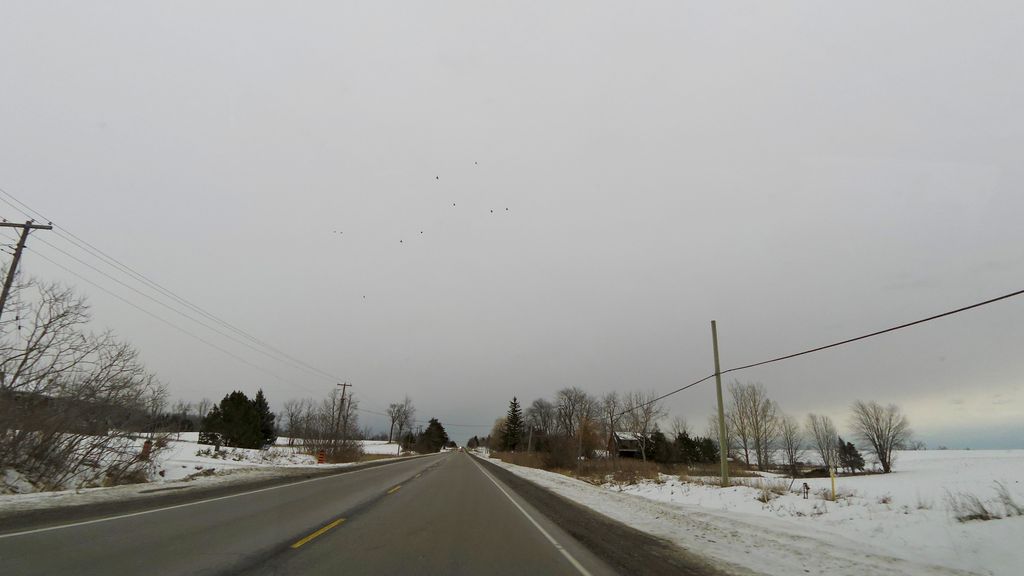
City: hamilton